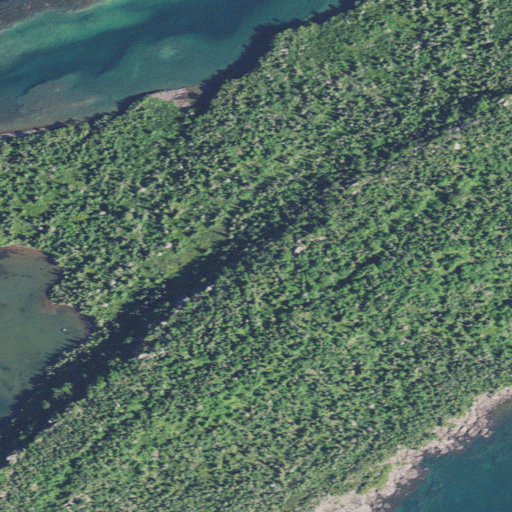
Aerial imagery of island in Michigan named Passage Island containing mixed forest, open water, evergreen forest, woody wetlands, shrub, and barren land